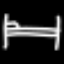
Label: bed